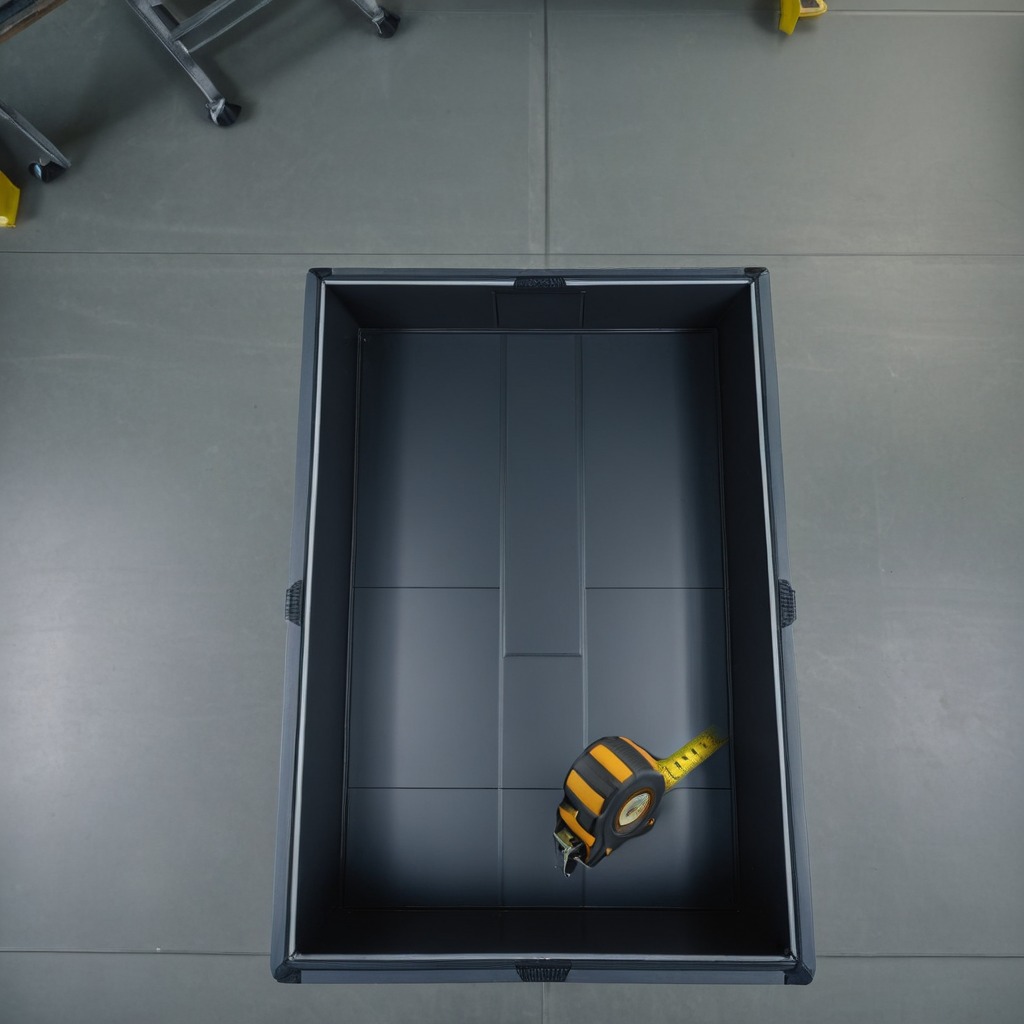
A measuring tape lies on the toolbox surface in an airplane hangar workshop 8K.